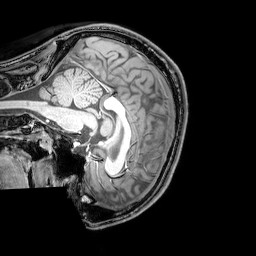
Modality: T1w
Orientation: sagittal
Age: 22
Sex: male
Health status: healthy
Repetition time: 0.081 s
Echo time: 0.037 s